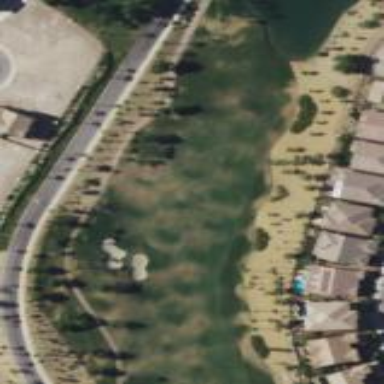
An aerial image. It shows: Area of rough grass used for golf.